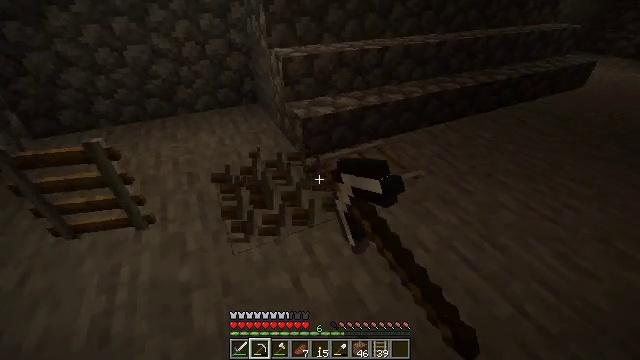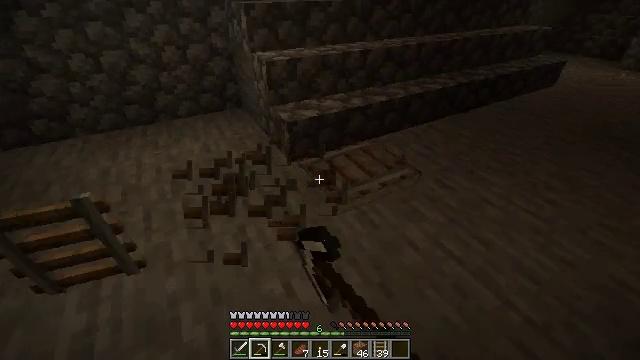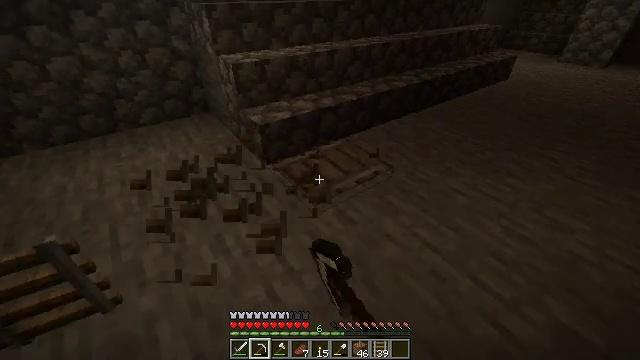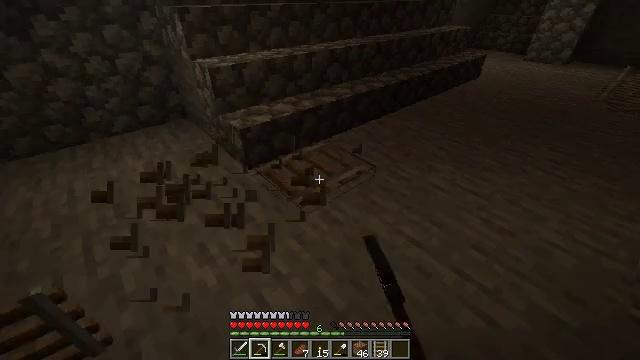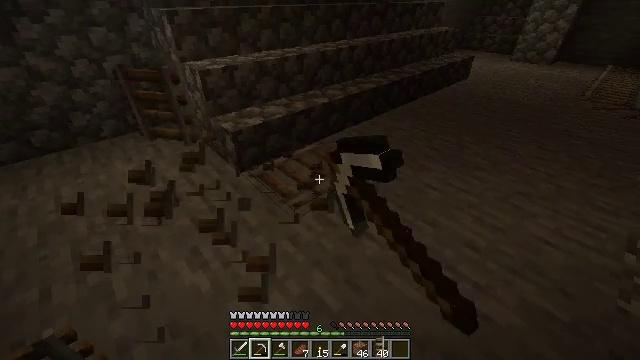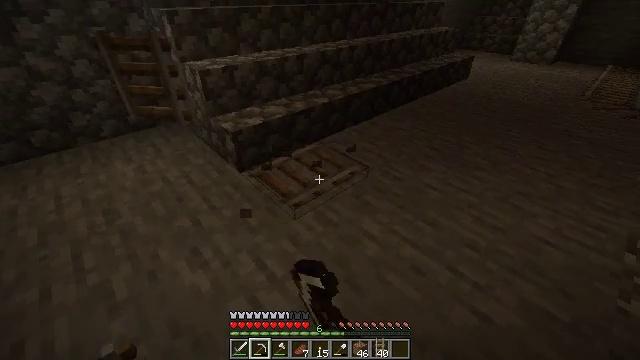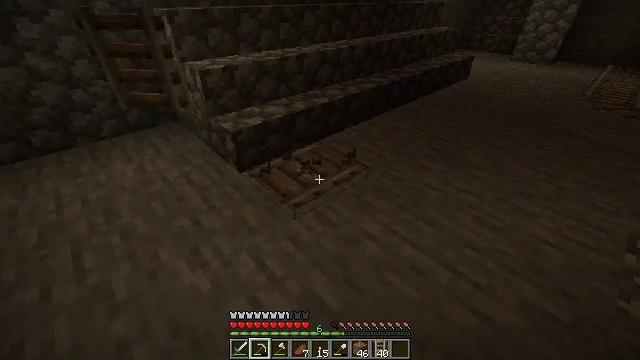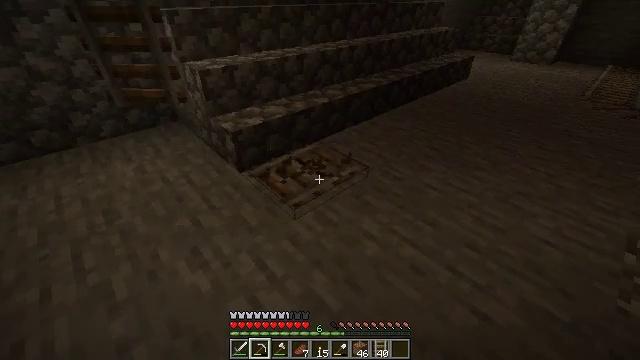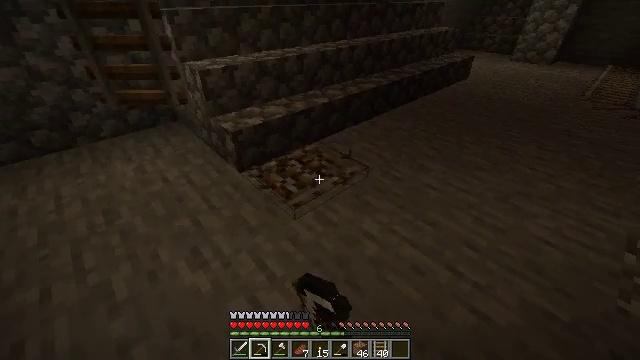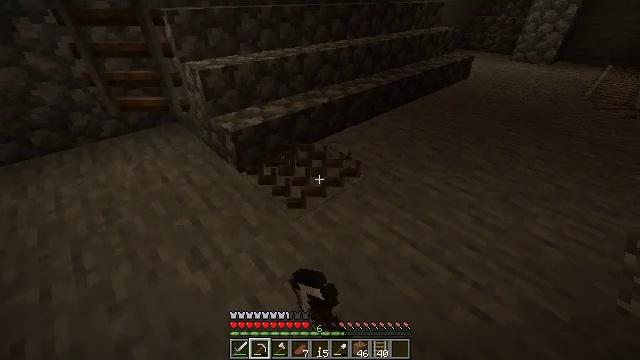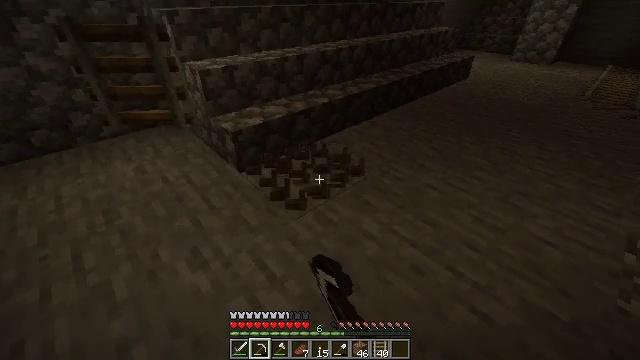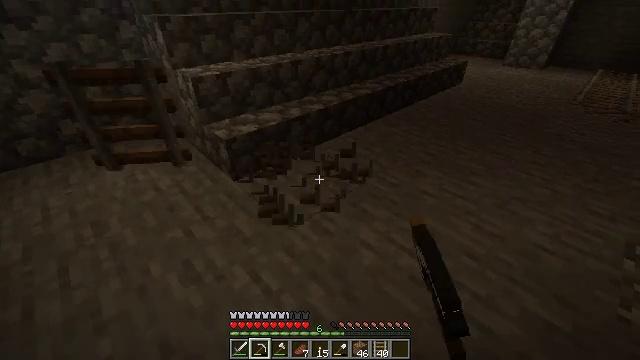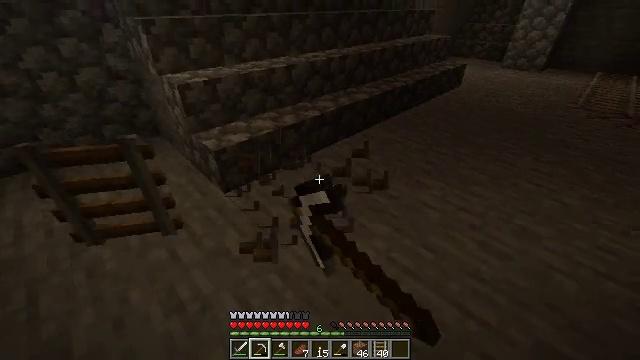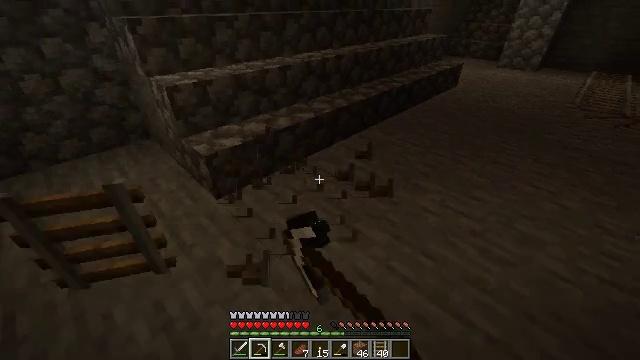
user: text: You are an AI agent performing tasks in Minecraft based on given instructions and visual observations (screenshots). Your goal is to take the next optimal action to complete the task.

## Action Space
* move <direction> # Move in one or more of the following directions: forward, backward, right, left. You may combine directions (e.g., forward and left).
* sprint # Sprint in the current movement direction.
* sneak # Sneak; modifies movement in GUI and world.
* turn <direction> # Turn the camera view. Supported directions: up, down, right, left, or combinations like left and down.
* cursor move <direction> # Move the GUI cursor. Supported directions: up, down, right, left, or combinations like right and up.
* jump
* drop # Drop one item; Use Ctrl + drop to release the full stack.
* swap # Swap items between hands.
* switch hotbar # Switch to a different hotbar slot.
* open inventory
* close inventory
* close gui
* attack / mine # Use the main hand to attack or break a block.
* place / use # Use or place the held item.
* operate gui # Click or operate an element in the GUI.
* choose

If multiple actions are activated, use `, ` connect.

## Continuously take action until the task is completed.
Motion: motion action
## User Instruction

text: Gather the rail for future use.
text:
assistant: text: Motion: turn right, attack / mine
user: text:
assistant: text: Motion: turn right, attack / mine
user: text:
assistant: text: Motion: turn right, attack / mine
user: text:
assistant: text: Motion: turn right, attack / mine
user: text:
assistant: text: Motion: attack / mine
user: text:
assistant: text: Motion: attack / mine
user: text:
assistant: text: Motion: attack / mine
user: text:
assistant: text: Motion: attack / mine
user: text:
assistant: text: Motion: attack / mine
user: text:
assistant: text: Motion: attack / mine
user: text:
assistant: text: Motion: move forward, turn right, attack / mine
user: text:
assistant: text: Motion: move forward
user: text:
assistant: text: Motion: move forward
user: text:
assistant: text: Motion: no_op